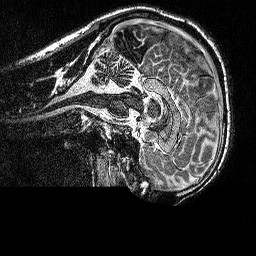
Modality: MP2RAGE
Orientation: sagittal
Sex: male
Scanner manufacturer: siemens
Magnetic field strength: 3 T
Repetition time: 5 s
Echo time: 0.00292 s